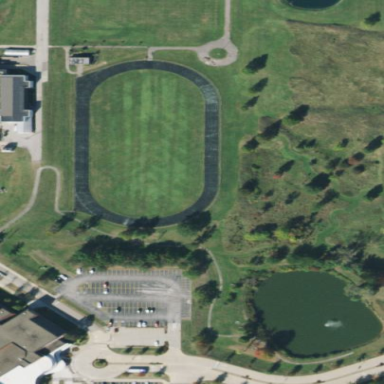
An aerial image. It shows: Track on asphalt surface for leisure land.